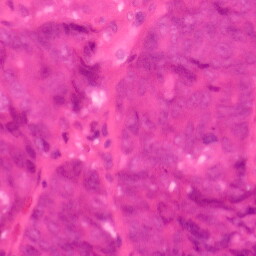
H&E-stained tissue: Colon